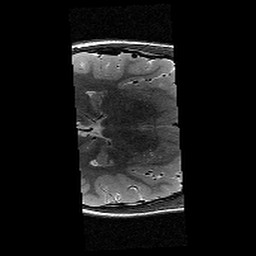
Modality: T2w
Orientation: axial
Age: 12
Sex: female
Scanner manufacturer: siemens
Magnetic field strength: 3 T
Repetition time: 8.46 s
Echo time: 0.067 s